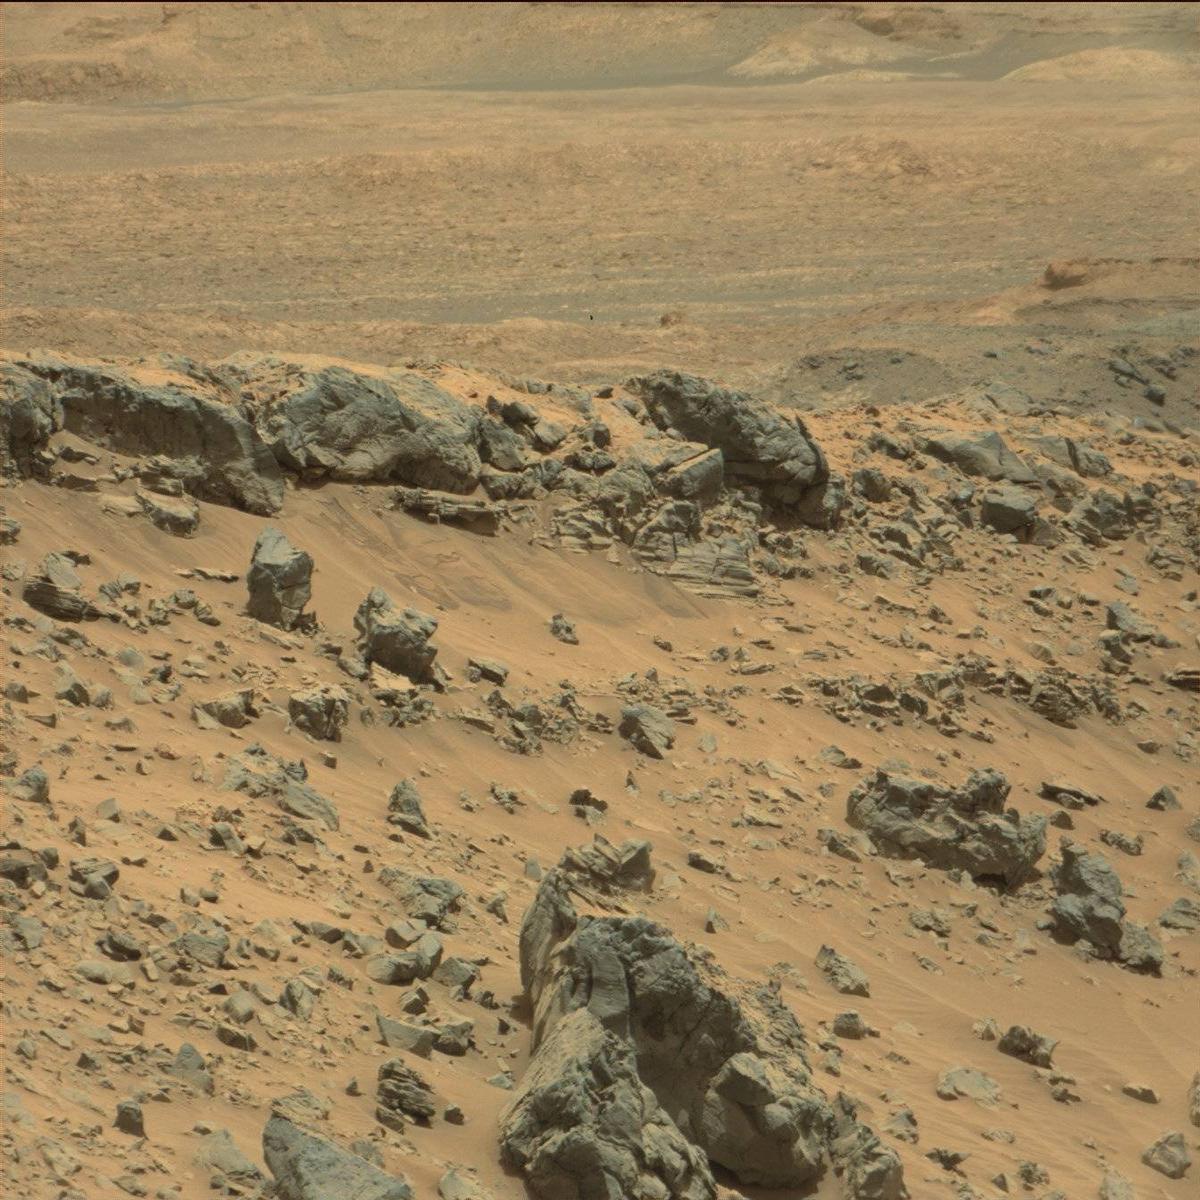
Terrain classes present: Bedrock, Ridge, Sand / Soil